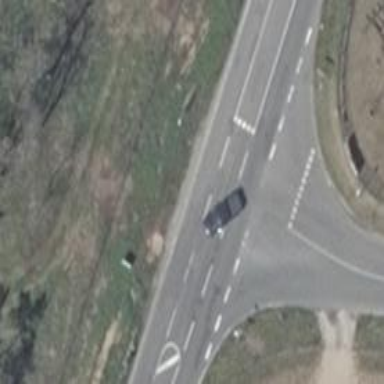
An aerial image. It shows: Secondary road with asphalt surface.